Question:
IDE:- VS.NET 2013 (Update 2)
WIX version used : 3.9
Windows service MSI :- I am unable to change the platform to x64 bit and save it. If i change it to x64 option and save the build properties and close the property window, then reopen the property window again. The x86 option pops up again.. Although, the DLL's used in the project are coming as 64 bit based.
It is very annoying and frustrating. After i hit the Build on the ServiceSetup project, the .MSI file get generated. The MSI contains the windows service .exe file which unfortunately is 32 bit based. I want the windows service .exe file to be 64 bit.
Please suggest any soln.
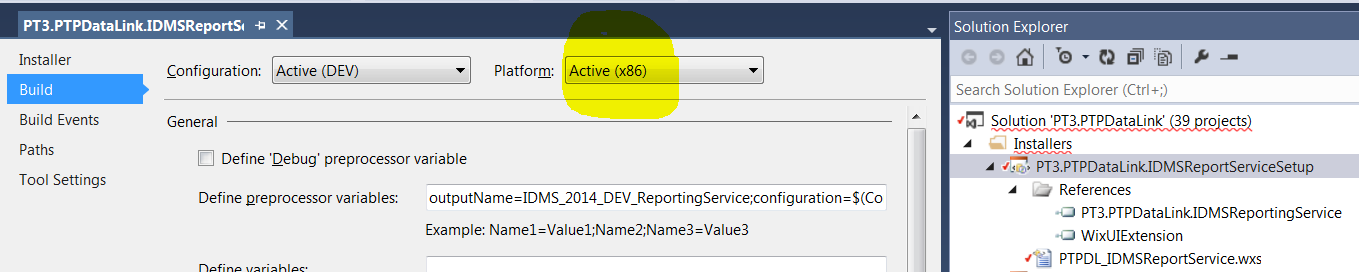
Answer: This is a known bug in WiX v3.9: <URL>